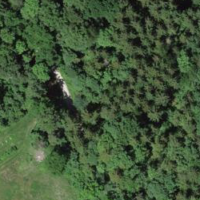
EUNIS habitat code: 44
Species observed at this site:
Fraxinus excelsior
Gonepteryx rhamni
Maniola jurtina
Pieris brassicae